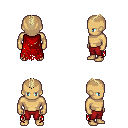
a pixel art fantasy rpg character, male body template, human, tanned skin, red tattered cape, red pants, white blonde short mohawk hairstyle, four views (front, back, left, right), 2x2 character sprite sheet, small pixel art, hard edges, no anti-aliasing